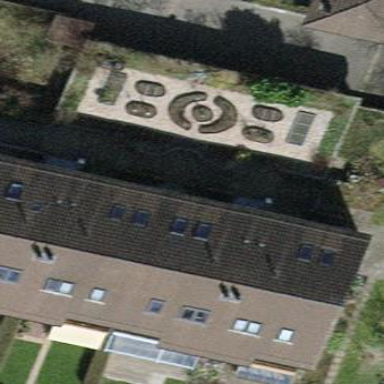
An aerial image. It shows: Terrace building with gabled roof.